Interaction volume radius: 10 \u00c5
Interaction volume height: 20 \u00c5
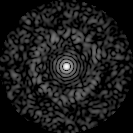
Disorder parameter: 0.824